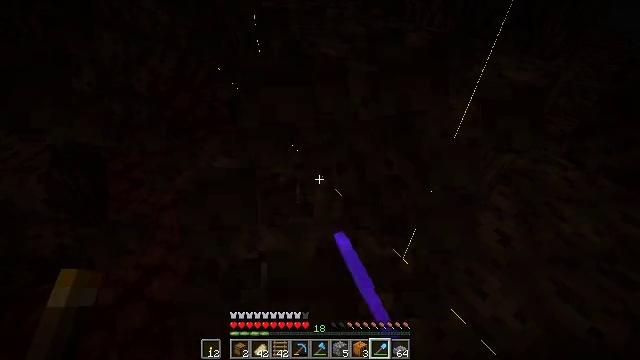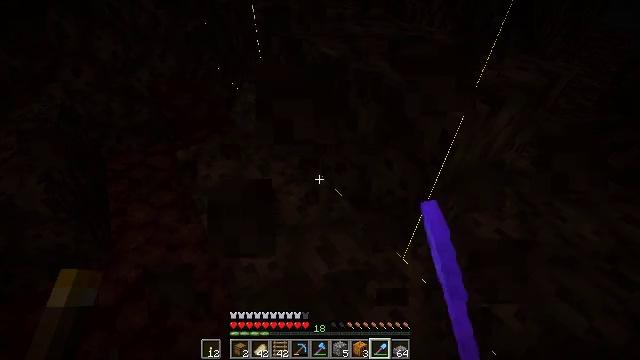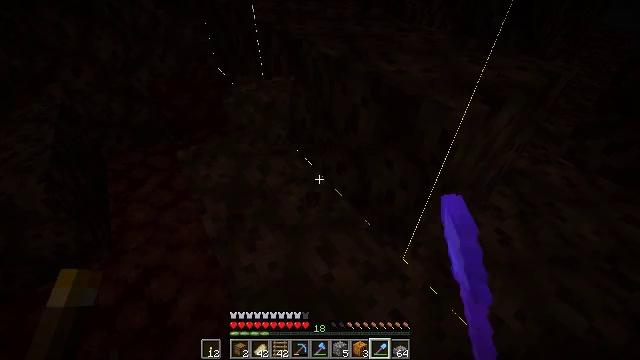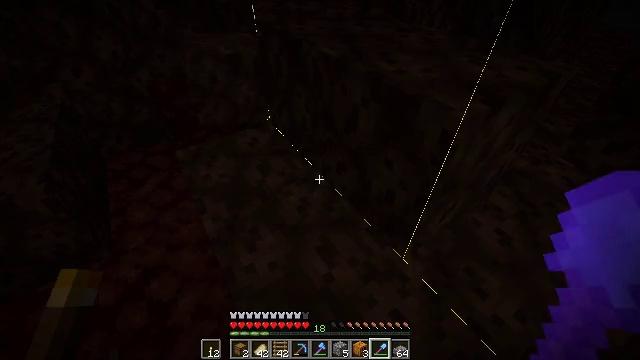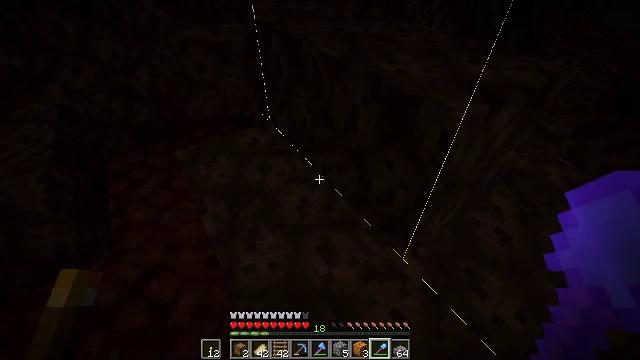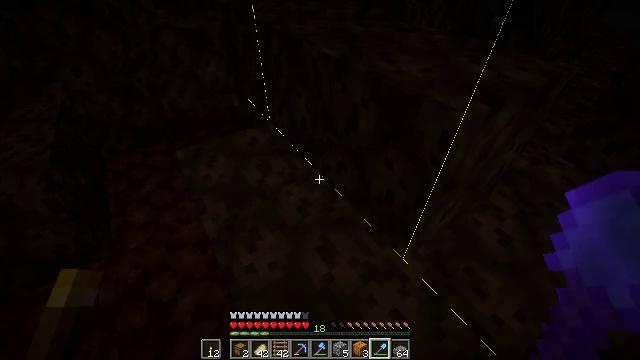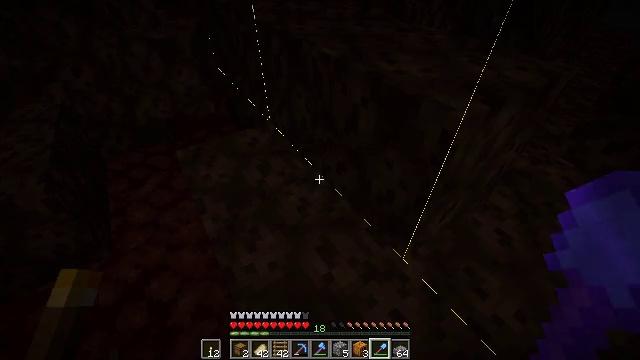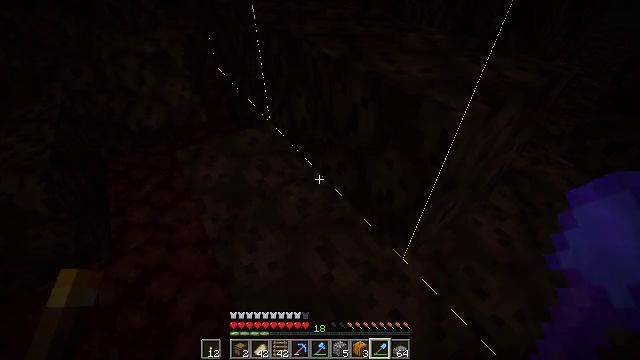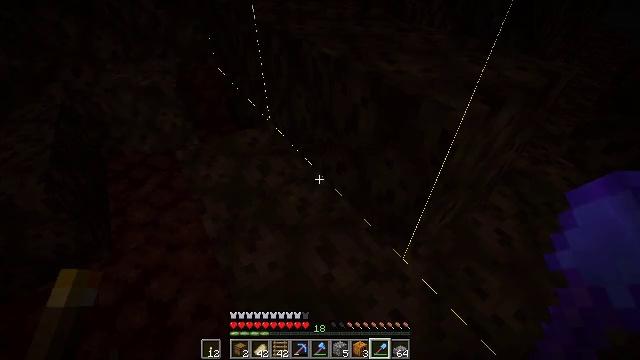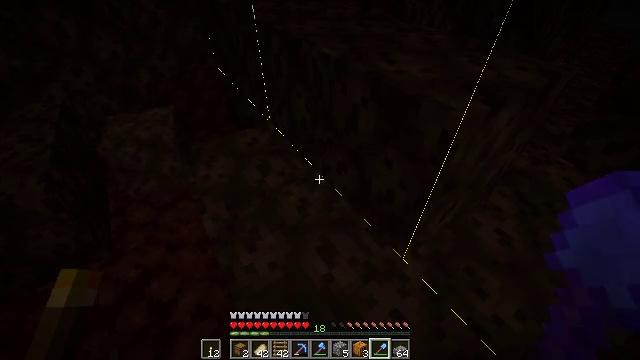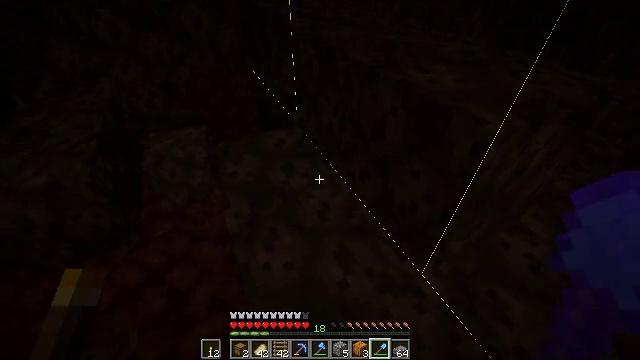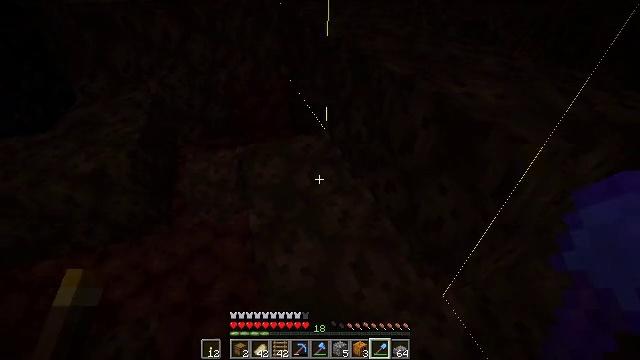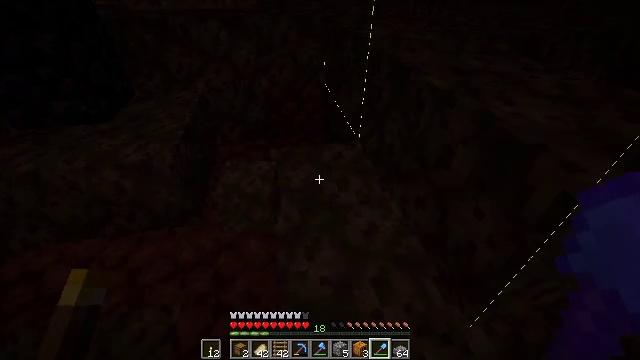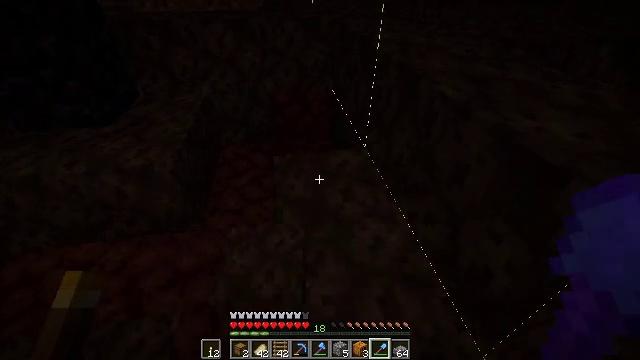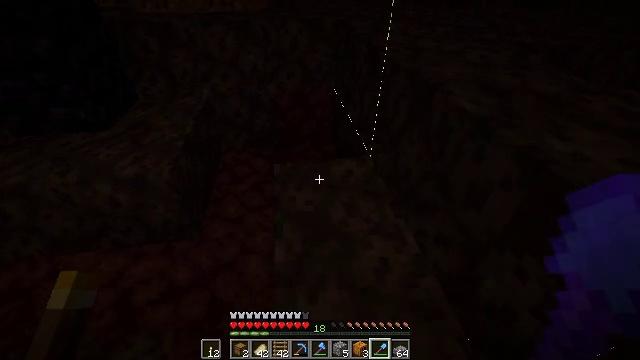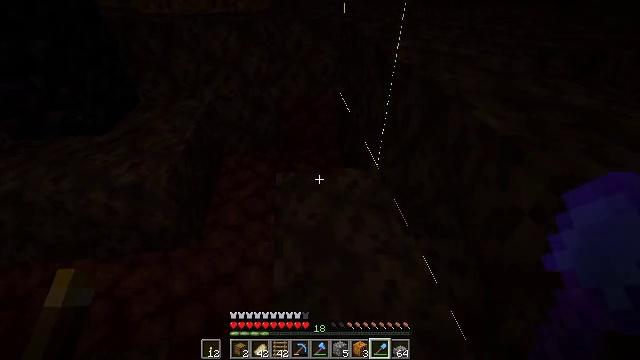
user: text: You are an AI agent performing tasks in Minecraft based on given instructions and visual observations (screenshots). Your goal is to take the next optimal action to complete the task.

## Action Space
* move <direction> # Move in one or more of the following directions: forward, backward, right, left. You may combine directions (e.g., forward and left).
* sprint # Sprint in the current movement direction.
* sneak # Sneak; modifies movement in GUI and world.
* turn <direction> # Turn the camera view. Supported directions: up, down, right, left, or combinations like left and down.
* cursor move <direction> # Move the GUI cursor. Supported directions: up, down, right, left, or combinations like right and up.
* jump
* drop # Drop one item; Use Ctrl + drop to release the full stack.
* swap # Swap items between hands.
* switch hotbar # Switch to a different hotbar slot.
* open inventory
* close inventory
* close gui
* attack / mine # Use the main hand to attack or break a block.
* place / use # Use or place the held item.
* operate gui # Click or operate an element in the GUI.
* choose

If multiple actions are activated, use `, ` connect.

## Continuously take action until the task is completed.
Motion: motion action
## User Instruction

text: Gather soul soil blocks.
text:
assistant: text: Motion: no_op
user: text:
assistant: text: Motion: no_op
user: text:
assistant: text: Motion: no_op
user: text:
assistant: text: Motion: no_op
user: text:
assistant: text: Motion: no_op
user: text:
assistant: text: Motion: no_op
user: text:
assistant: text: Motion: no_op
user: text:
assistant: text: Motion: no_op
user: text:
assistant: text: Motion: no_op
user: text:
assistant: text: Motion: turn left and up
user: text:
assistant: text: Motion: turn left and up
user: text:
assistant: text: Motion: move forward, turn left and up
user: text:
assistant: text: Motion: move forward, turn left
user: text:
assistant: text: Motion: move forward
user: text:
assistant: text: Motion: move forward, turn left
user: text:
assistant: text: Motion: move forward, turn left
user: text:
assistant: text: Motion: no_op
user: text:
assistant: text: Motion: no_op
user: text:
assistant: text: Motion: no_op
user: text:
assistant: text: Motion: no_op
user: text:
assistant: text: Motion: no_op
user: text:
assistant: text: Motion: no_op
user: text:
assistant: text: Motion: open inventory
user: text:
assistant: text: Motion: open inventory
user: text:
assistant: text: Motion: open inventory
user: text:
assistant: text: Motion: open inventory
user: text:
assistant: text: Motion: no_op
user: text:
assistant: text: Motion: cursor move right
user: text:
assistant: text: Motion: cursor move right
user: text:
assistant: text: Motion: cursor move right